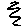
Label: zigzag